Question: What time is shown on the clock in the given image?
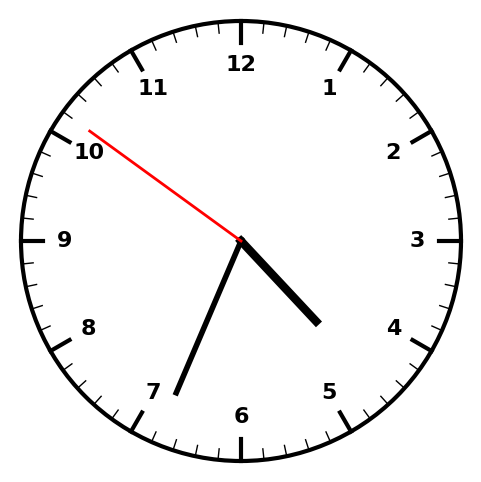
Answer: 04:33:51